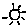
Label: sun